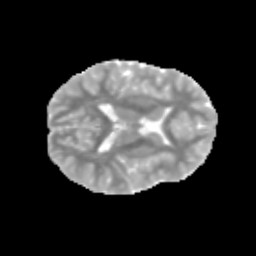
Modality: MD
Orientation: axial
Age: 11
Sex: male
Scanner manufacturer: siemens
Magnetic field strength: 3 T
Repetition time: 3.8 s
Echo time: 0.07 s